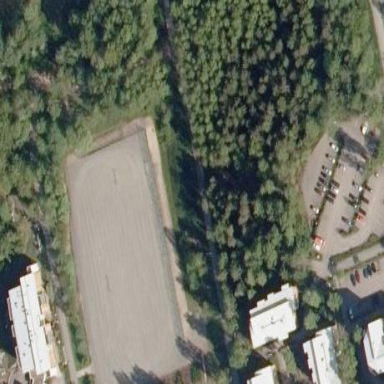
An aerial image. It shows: Sandy soccer pitch for leisurely sports.